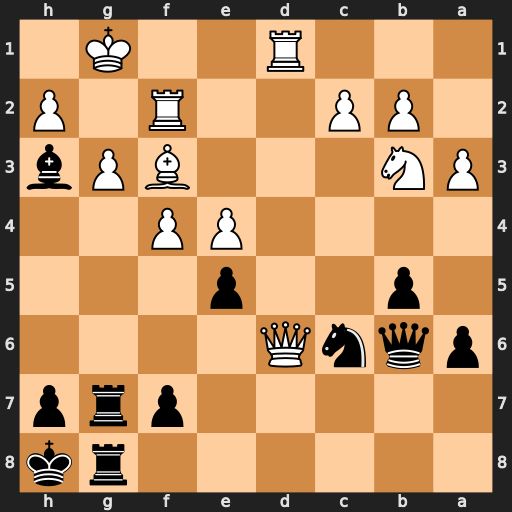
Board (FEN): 6rk/5prp/pqnQ4/1p2p3/4PP2/PN3BPb/1PP2R1P/3R2K1
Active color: b
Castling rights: -
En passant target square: -
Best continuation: Rxg3+ hxg3 Rxg3+ Kh1 Qxf2